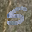
Label: 5